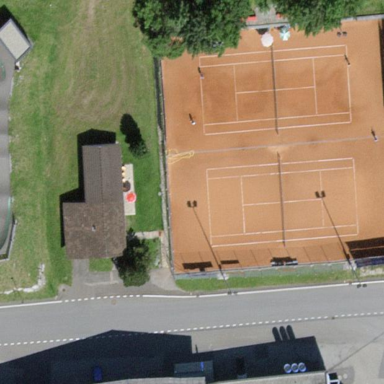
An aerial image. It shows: Tennis court on pitch.